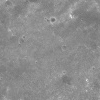
Atmospheric dust classification: not_dusty